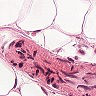
Metastatic tissue present: no